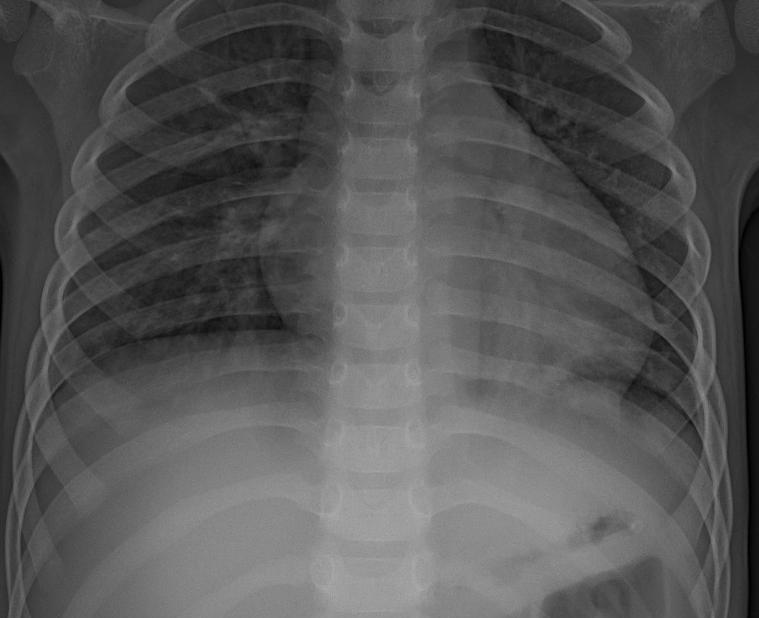
Diagnosis: PNEUMONIA